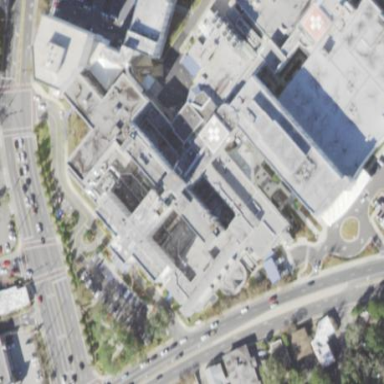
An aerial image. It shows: Hospital building.